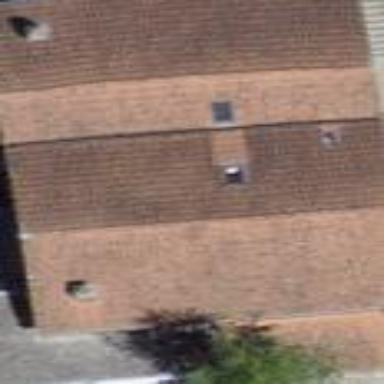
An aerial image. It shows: Terrace building.